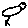
Label: bird